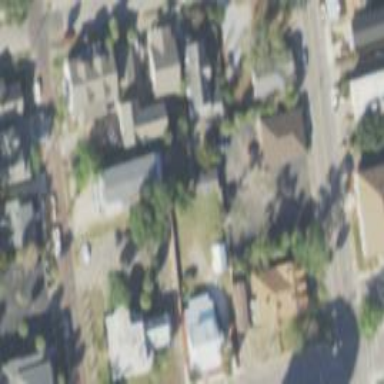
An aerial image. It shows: Residential area consisting of single-family homes.